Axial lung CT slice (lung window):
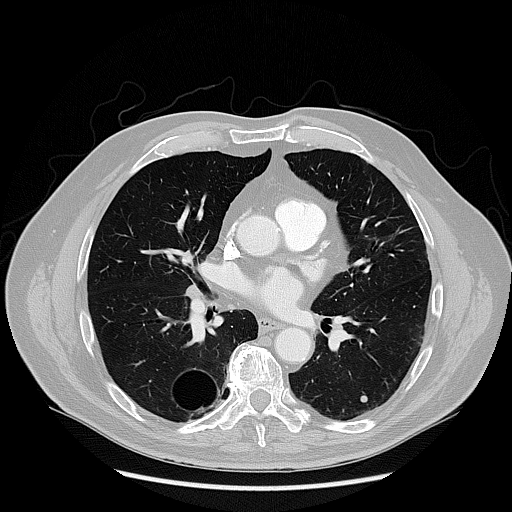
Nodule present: yes
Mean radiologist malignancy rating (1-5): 2.25